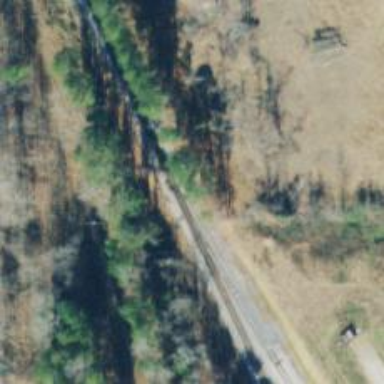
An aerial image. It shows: Railway spur junction.